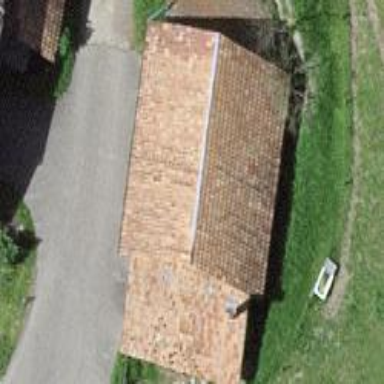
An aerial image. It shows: Rural barn.